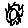
Label: sun